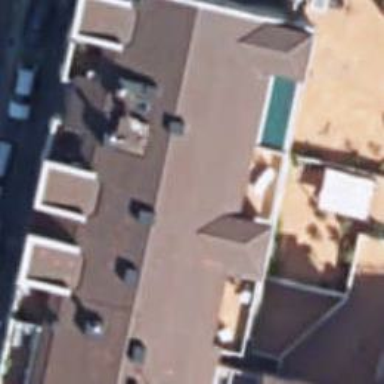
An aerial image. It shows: Nursing home.